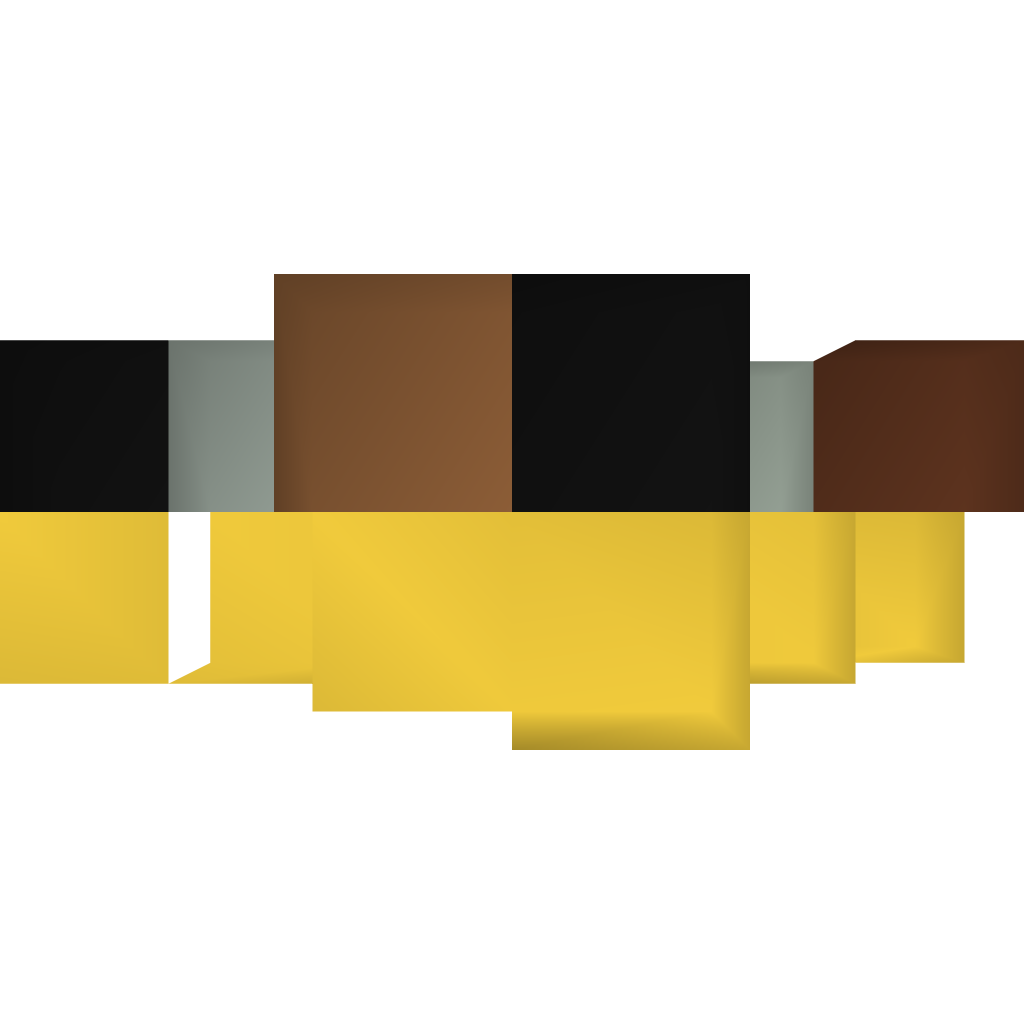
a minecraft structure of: Clock Timer (Long)